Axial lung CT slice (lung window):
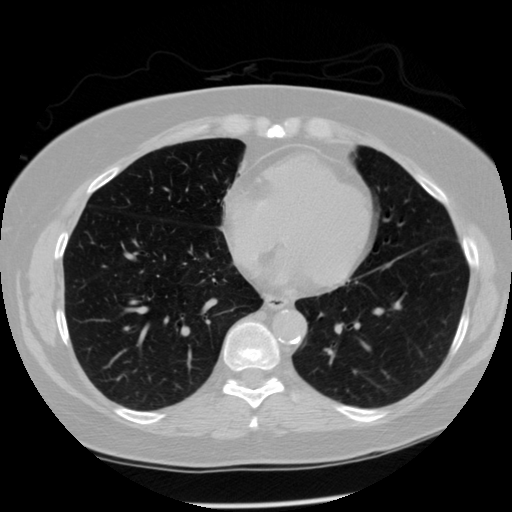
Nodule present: no